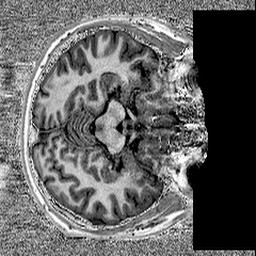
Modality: MP2RAGE
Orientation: axial
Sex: male